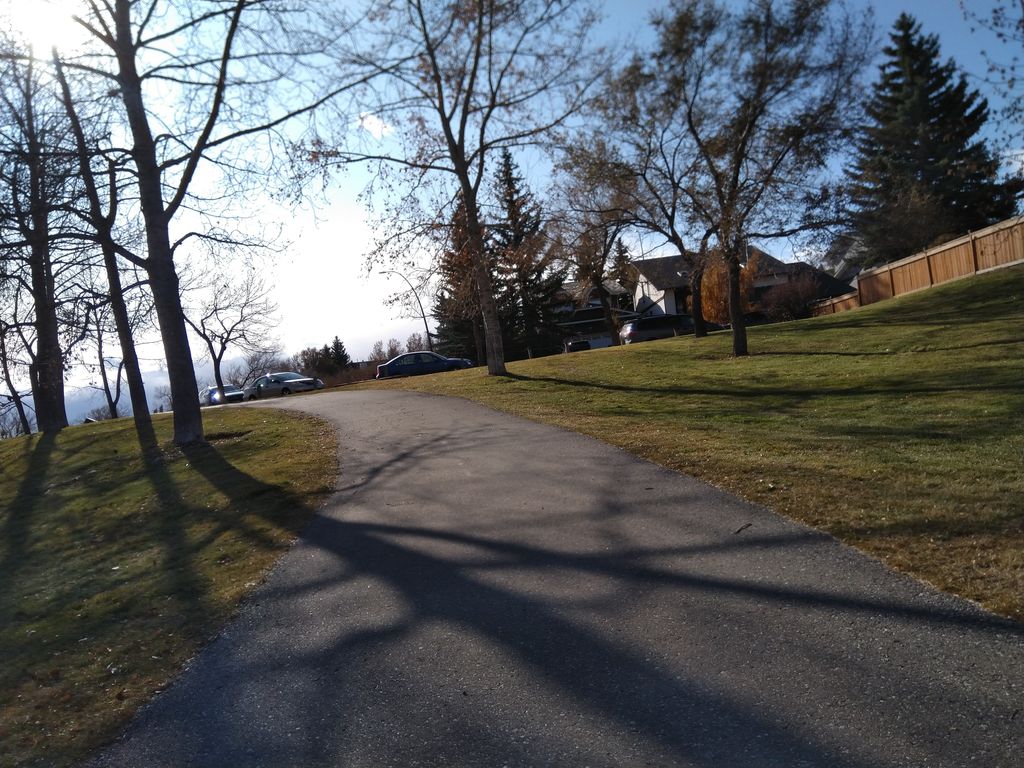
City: calgary